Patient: sex F, age 68
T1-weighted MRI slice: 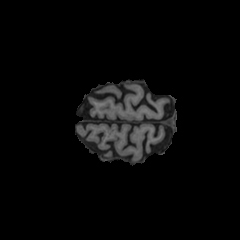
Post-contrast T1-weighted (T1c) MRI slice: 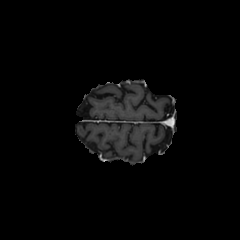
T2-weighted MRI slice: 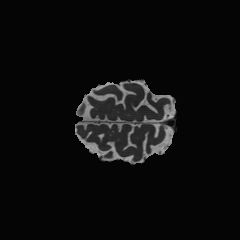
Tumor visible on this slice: no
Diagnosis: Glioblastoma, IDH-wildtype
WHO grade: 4